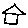
Label: house